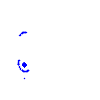
Particle: electron